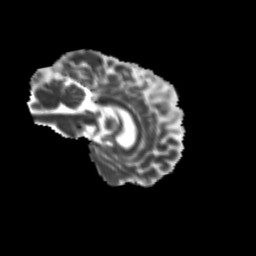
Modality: MD
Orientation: sagittal
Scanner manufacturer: siemens
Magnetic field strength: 3 T
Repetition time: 9.2 s
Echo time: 0.084 s